Question: First off, I don't know how to really show you guys what exactly I'm working on nor can anyone actually hit the site because it's a private network where the website lives. Here is a screen shot of JMeter:

I'm just trying to login to our website but under the View Results Tree node for the "/common/j_security_check" it is failing. Below is the info from the tabs:
Sampler result:
'''
Thread Name: Thread Group 1-1
Sample Start: 2011-08-18 16:59:26 PDT
Load time: 0
Latency: 0
Size in bytes: 795
Sample Count: 1
Error Count: 1
Response code: Non HTTP response code: java.lang.IllegalArgumentException
Response message: Non HTTP response message: Entity enclosing requests cannot be redirected without user intervention
Response headers:
HTTPSampleResult fields:
ContentType:
DataEncoding: null
'''
Request:
'''
POST https://DELETED BY ME (SORRY)
POST data:
[no cookies]
Request Headers:
'''
Response data:
'''
ava.lang.IllegalArgumentException: Entity enclosing requests cannot be redirected without user intervention
at org.apache.commons.httpclient.methods.EntityEnclosingMethod.setFollowRedirects(EntityEnclosingMethod.java:225)
at org.apache.jmeter.protocol.http.sampler.HTTPSampler2.setupConnection(HTTPSampler2.java:623)
at org.apache.jmeter.protocol.http.sampler.HTTPSampler2.sample(HTTPSampler2.java:890)
at org.apache.jmeter.protocol.http.sampler.HTTPSamplerBase.sample(HTTPSamplerBase.java:965)
at org.apache.jmeter.protocol.http.sampler.HTTPSamplerBase.sample(HTTPSamplerBase.java:951)
at org.apache.jmeter.threads.JMeterThread.process_sampler(JMeterThread.java:348)
at org.apache.jmeter.threads.JMeterThread.run(JMeterThread.java:243)
at java.lang.Thread.run(Unknown Source)
'''
Thanks for any help.
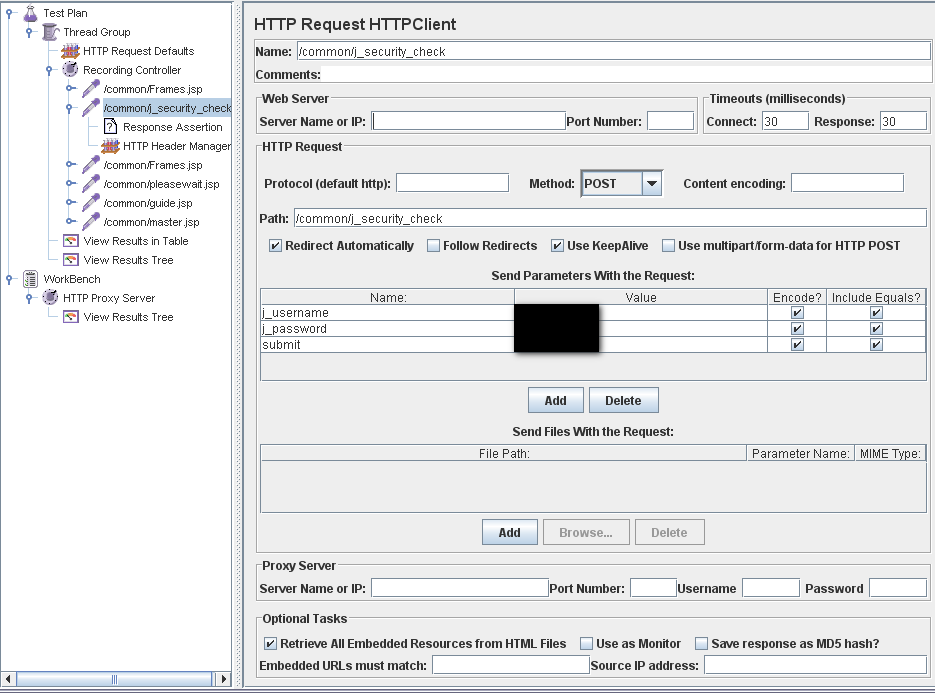
Answer: Try switching from 'Redirect automatically' to 'Follow Redirects'.
It looks like it's trying to redirect for authentication, which means you probably need a 'cookie manager' as well.